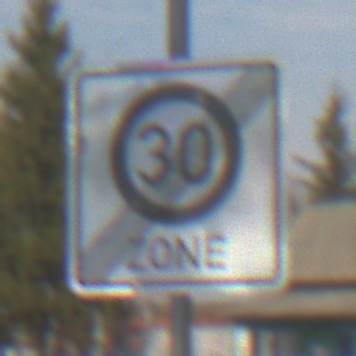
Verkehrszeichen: EndeZone30
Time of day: Midday
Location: Outdoor (Suburban)
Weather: PartlyCloudy
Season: NotSpecified
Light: Natural